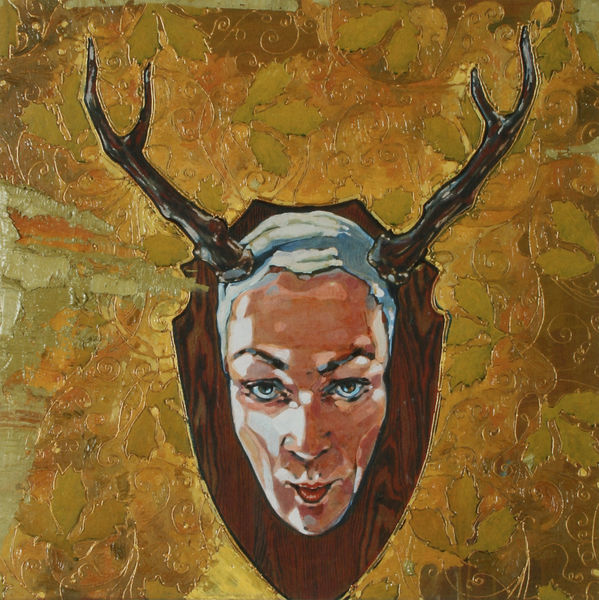
Titel: Die Gehörnte
Künstler: Katrin Heichel
Standort: Mannheim
Institution: Sammlung Kloiber
Schlagwörter: kopf, laub, mann, schatten, gelb, braun, frau, grau, holz, licht, mund, nase, schwarz, stirn, weiss, blick, rot, wand, augen, gesicht, portrait, porträt, öl, pastos, gold, augenbrauen, lippen, wangen, duktus, humor, ironie, flecken, hirsch, teufel, hörner, geweih, pop art, trophäe, gewei, hörner aufsetzen, um 2000